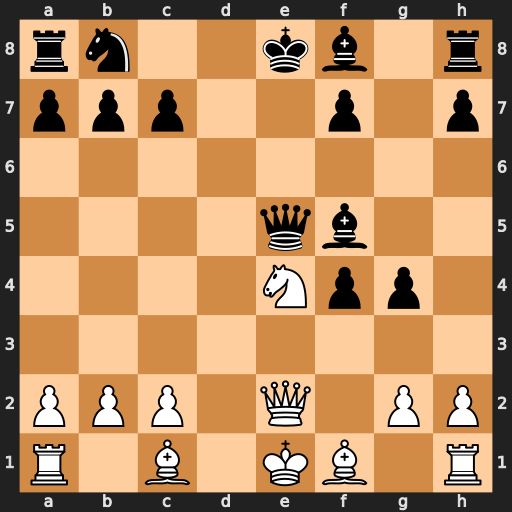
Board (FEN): rn2kb1r/ppp2p1p/8/4qb2/4Npp1/8/PPP1Q1PP/R1B1KB1R
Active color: w
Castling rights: KQkq
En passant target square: -
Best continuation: Nf6+ Kd8 Qxe5